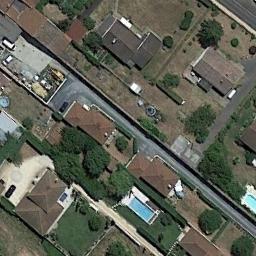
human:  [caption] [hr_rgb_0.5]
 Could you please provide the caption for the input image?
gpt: The medium residential area has some dense houses and trees and some of the houses have swimming pools .

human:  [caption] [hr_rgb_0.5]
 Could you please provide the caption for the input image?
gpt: There aren't many houses in the mid-sized area .

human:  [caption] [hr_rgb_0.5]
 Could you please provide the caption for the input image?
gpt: Many buildings of different shapes are in medium residential area .

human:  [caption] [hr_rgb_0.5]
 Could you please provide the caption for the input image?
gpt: The medium residential is on the grass next to the road .

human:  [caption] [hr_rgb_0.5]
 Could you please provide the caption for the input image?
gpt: There are some brown buildings and yellow lawns on the medium residential area .